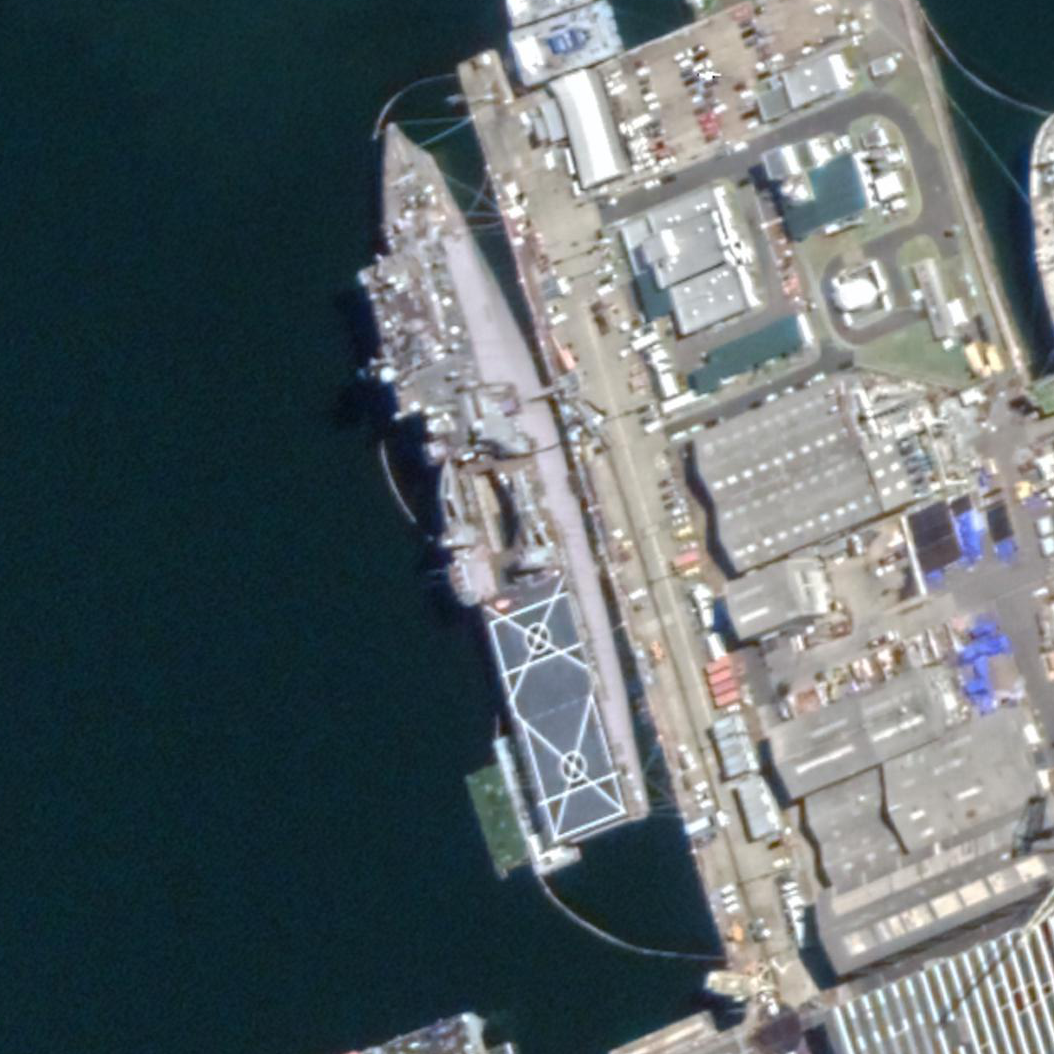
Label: combat